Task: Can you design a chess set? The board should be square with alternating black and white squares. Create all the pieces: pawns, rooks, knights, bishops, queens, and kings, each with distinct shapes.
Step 5558:
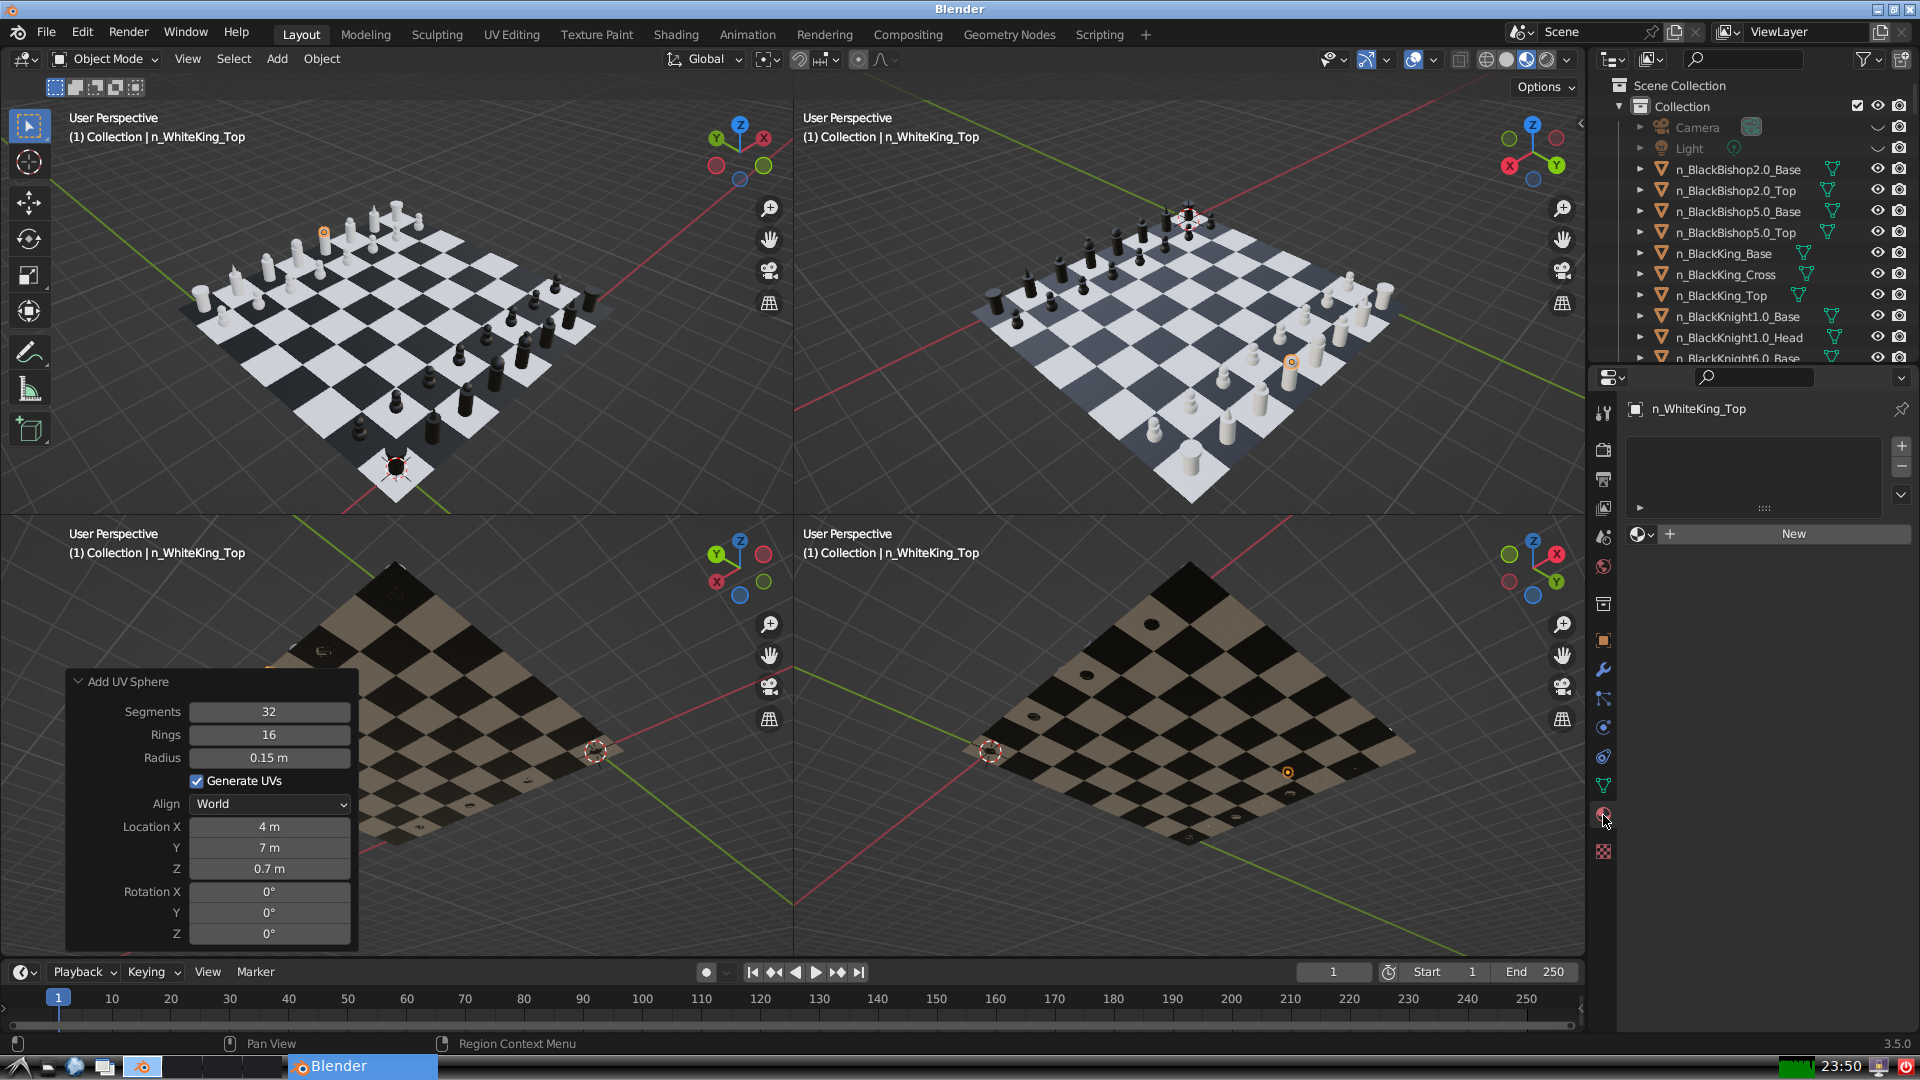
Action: {"mouse_move": [1636, 534]}